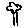
Label: tree